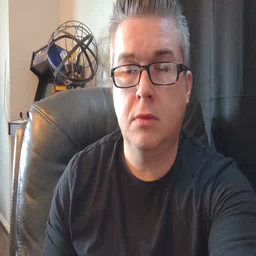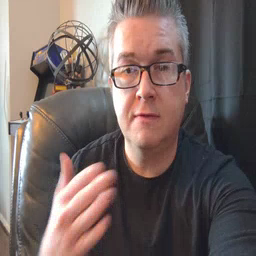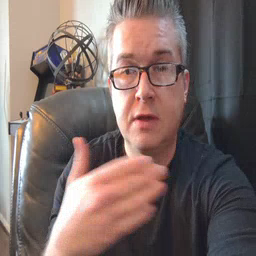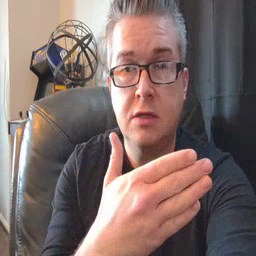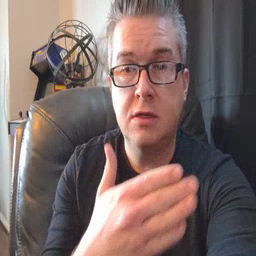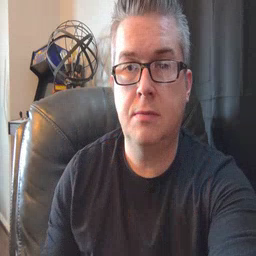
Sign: fish